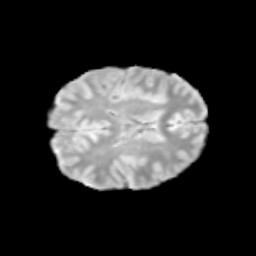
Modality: T2w
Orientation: axial
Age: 12
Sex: male
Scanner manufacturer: siemens
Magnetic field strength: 3 T
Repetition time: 3.8 s
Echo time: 0.07 s